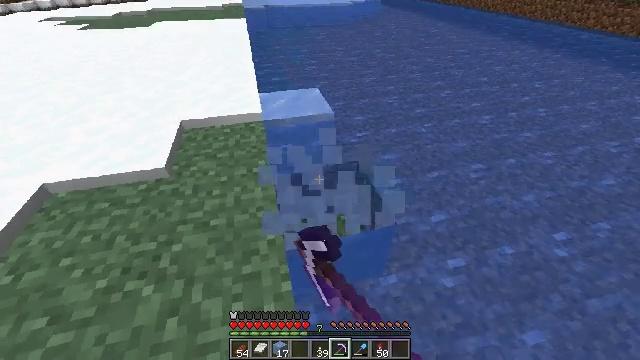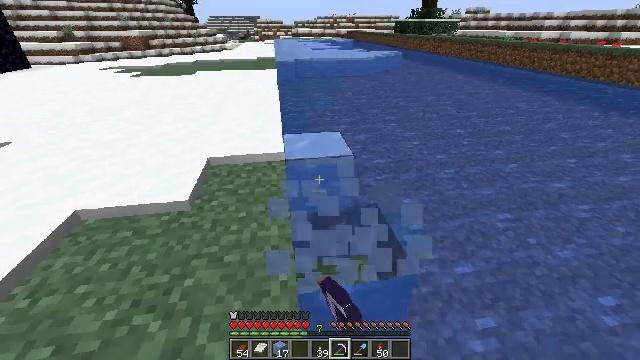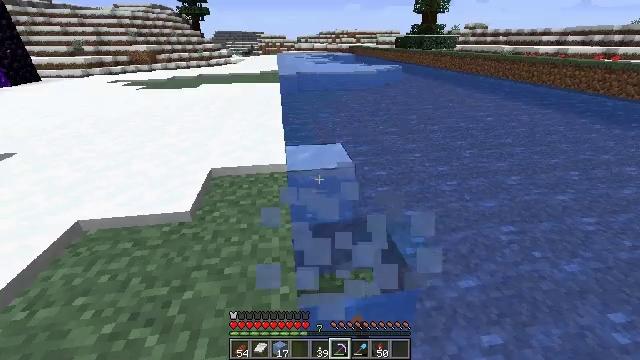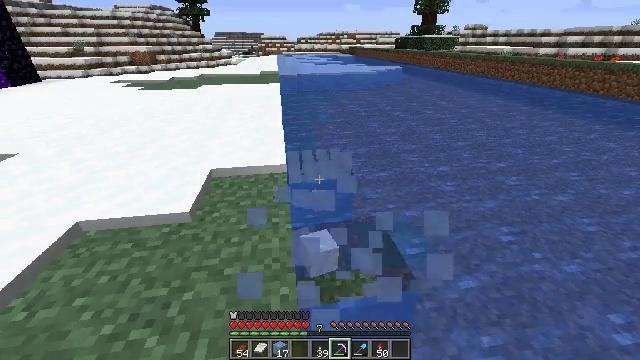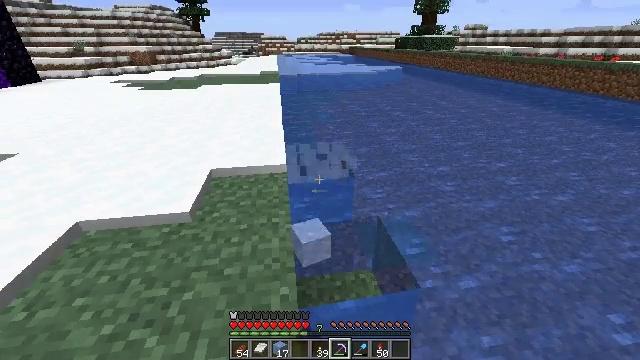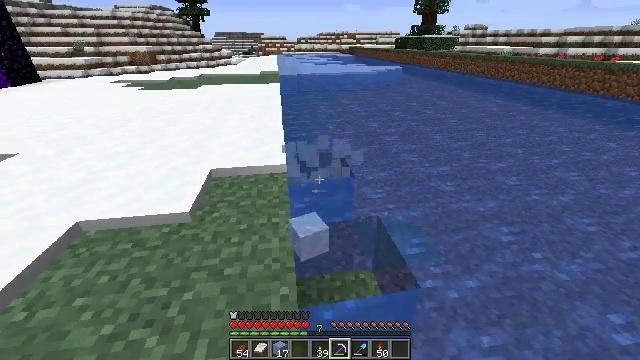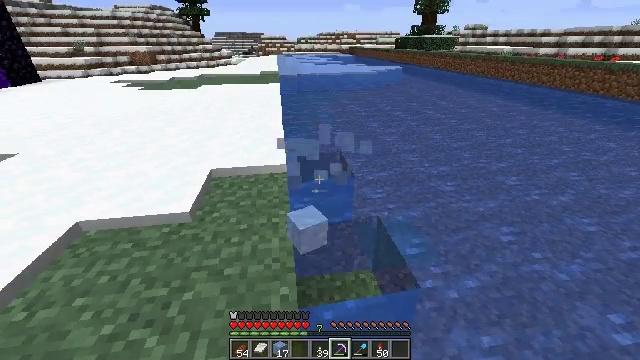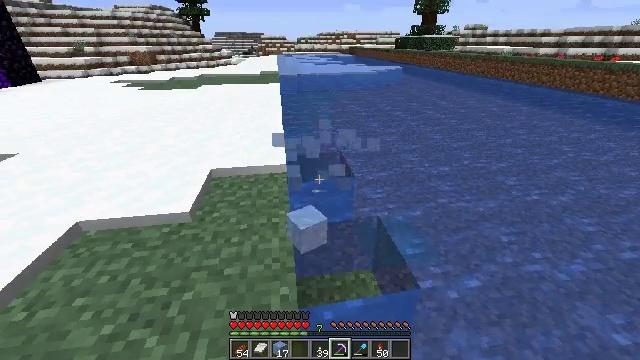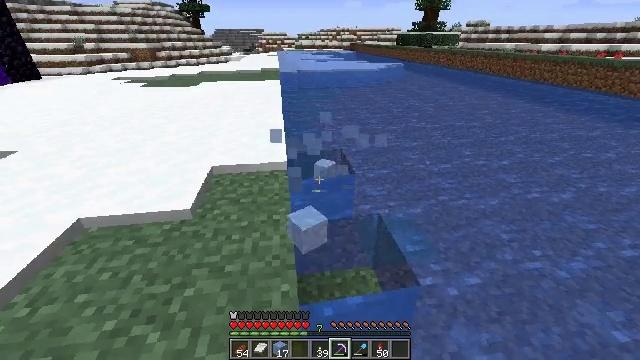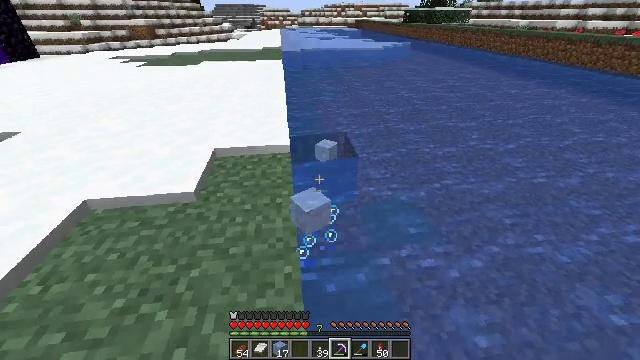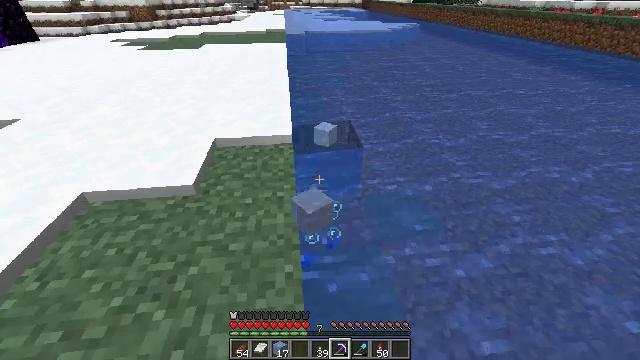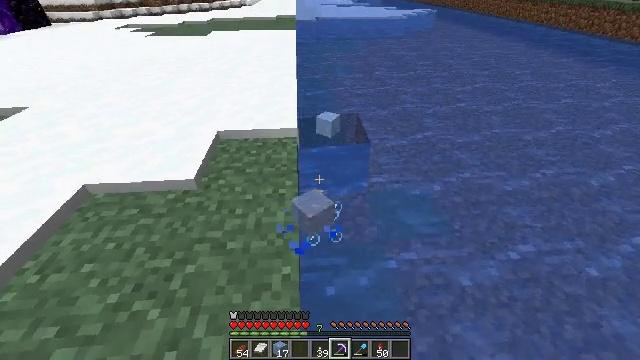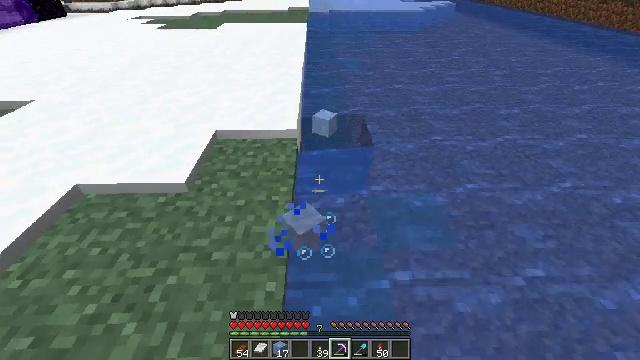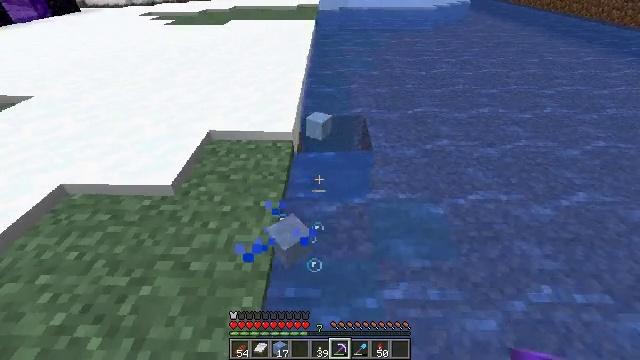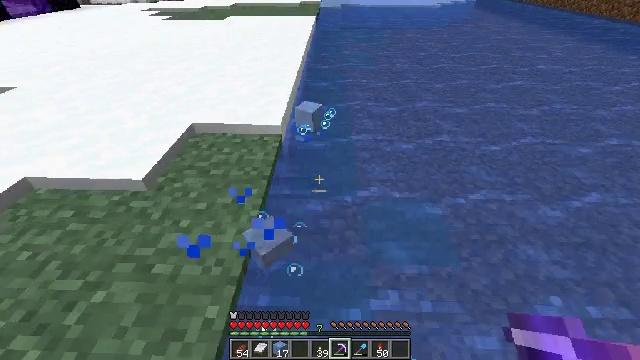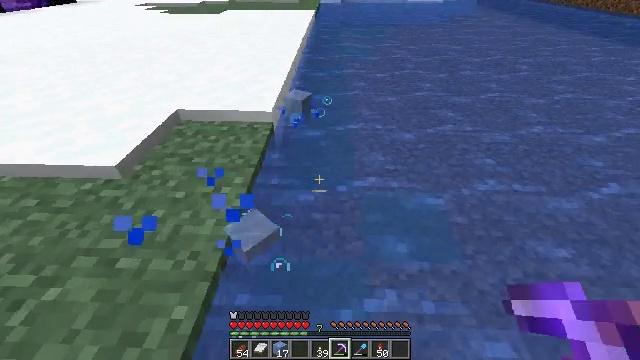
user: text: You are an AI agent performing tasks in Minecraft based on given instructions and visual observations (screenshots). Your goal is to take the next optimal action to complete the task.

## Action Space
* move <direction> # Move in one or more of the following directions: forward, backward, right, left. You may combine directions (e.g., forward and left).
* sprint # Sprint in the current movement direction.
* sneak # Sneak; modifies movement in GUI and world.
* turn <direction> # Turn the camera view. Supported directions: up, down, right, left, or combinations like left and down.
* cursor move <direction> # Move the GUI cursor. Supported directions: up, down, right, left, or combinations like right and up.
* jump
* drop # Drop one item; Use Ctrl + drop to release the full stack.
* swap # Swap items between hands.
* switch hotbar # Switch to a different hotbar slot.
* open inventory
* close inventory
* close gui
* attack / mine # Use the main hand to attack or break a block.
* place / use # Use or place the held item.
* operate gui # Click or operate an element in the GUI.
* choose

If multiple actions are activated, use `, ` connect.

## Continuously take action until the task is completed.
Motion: motion action
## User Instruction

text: Attack the ice to clear a path.
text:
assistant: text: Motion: turn left and up
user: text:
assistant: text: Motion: turn up
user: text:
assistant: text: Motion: attack / mine
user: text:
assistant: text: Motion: attack / mine
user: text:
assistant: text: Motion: attack / mine
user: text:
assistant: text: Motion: no_op
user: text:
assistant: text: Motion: no_op
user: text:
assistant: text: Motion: no_op
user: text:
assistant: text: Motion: move forward, turn down
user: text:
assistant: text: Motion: move forward and move right, turn left and down
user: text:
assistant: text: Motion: move forward and move right, turn left and down
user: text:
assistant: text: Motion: move forward and move right, turn left and down
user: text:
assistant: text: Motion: move forward and move right, turn left
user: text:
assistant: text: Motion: move forward
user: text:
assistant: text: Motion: move forward
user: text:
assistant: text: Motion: move forward
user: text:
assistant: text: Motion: move forward, turn left
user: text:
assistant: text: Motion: move forward, turn left
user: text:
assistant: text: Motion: move forward, turn left
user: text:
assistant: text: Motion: move forward, turn left and up
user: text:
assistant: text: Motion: move forward, turn left and up
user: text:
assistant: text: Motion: move forward, turn left and up
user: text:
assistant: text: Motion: move forward, turn left and up
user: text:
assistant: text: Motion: move forward, turn left and up
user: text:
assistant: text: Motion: move forward, turn left
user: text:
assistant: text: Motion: move forward
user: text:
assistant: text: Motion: move forward
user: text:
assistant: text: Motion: move forward
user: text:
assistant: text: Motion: move forward
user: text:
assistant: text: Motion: move forward